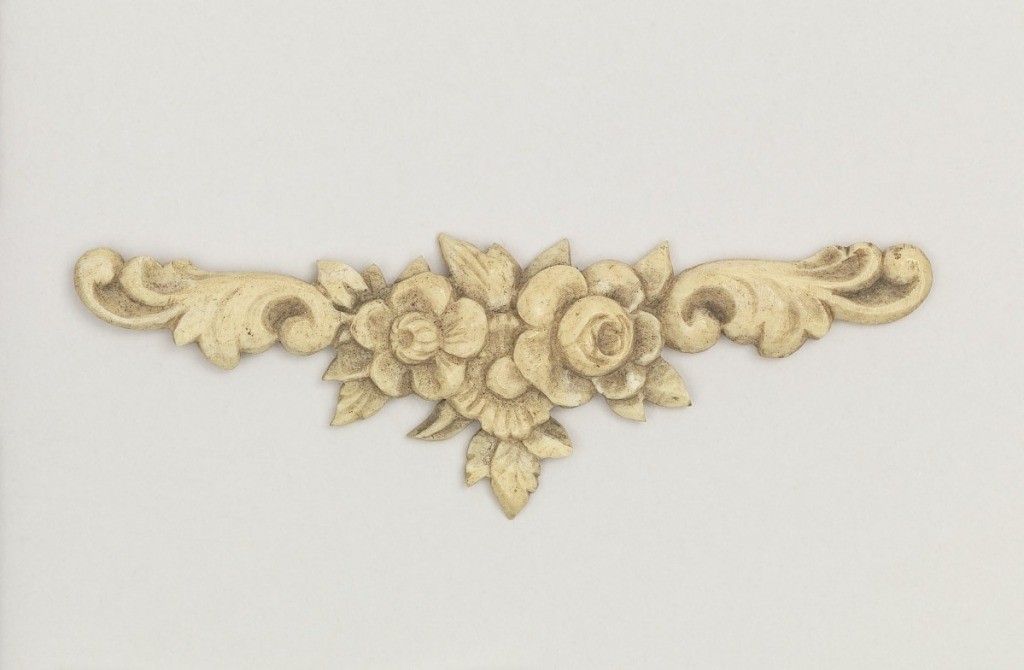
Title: Silversmith's model
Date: mid-19th century
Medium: ivory
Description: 1958-90-1-a: Ninety-five carved ivory models for silversmiths50